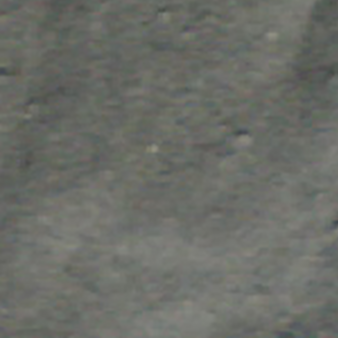
Label: other